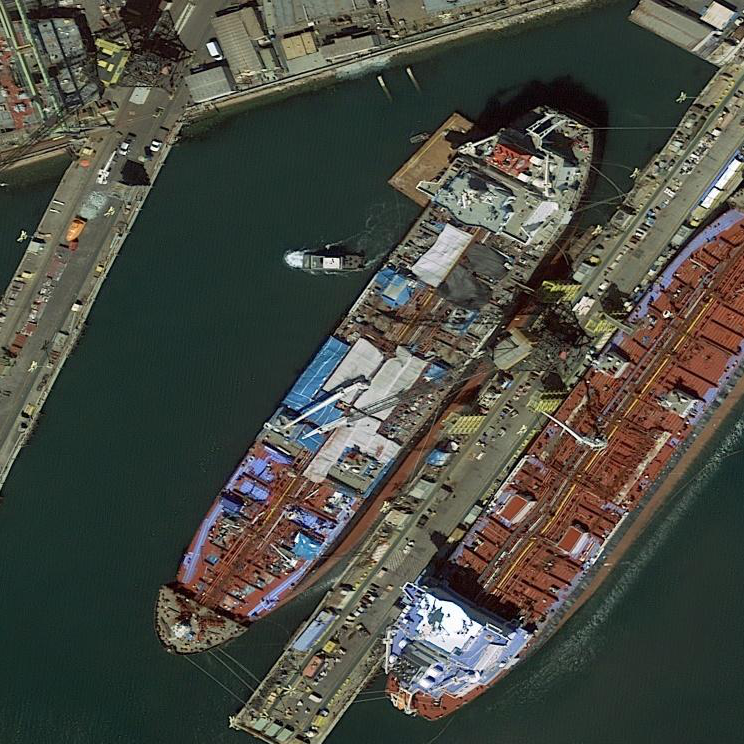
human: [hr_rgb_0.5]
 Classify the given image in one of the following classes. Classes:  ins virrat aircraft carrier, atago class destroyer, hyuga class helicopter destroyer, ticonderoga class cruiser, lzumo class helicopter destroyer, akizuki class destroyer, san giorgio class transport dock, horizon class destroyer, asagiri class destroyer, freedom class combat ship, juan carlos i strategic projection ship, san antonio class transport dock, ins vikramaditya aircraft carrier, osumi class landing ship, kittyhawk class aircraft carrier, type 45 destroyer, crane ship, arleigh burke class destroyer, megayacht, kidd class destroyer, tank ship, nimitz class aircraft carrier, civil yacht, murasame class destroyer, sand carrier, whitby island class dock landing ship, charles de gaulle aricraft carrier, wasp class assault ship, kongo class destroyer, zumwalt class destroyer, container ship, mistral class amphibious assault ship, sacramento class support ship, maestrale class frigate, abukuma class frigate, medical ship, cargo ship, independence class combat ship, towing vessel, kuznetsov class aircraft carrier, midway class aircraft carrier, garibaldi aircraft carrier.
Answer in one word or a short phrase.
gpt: Cargo ship